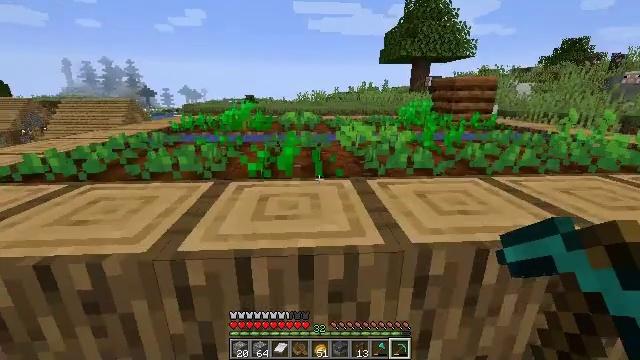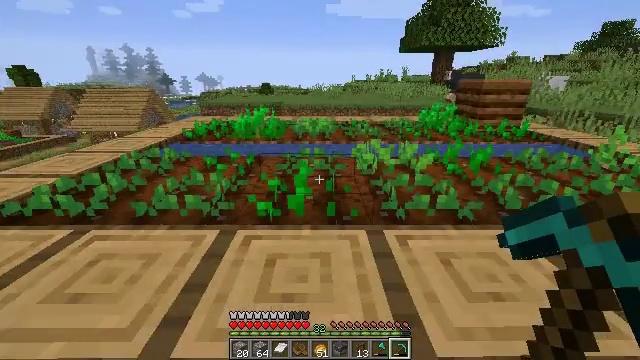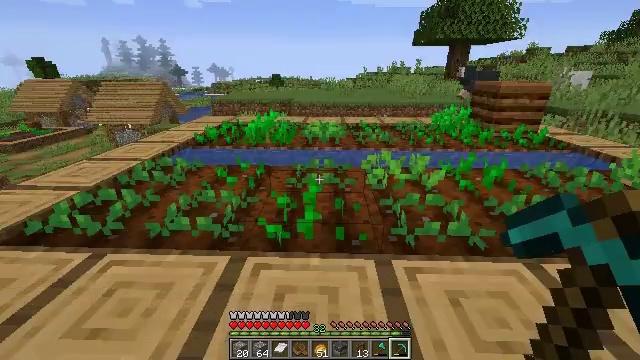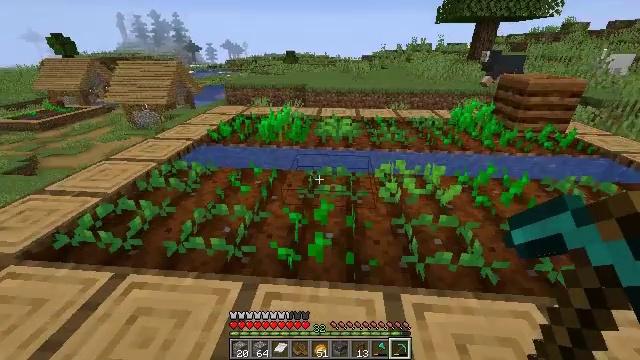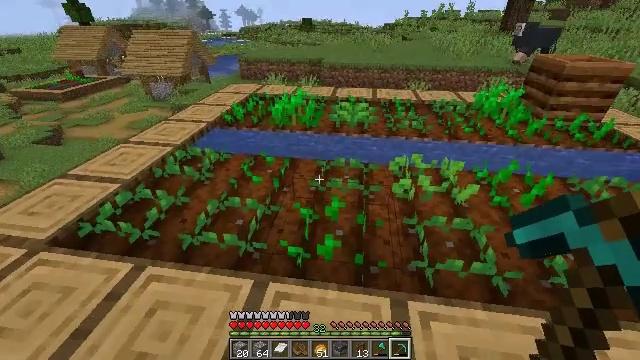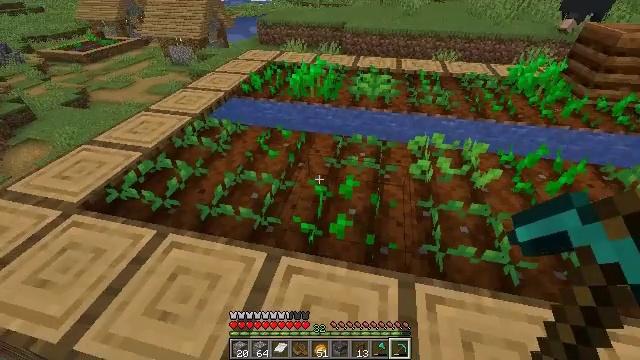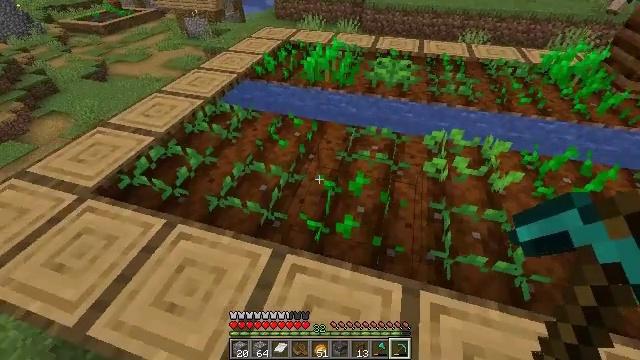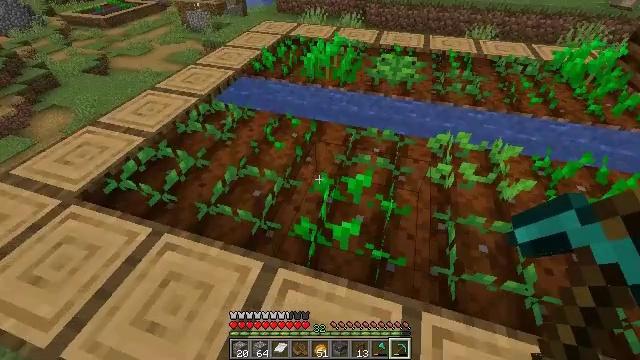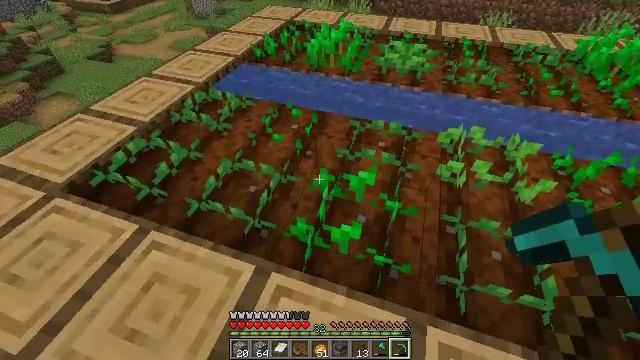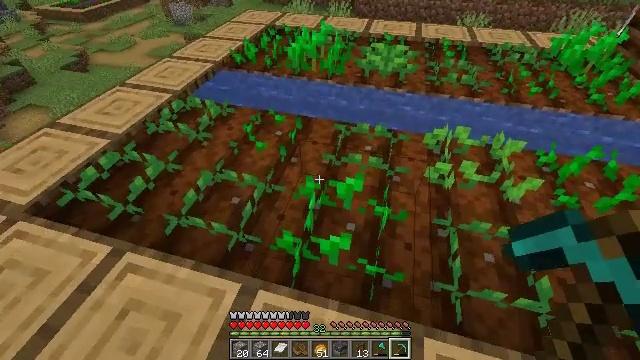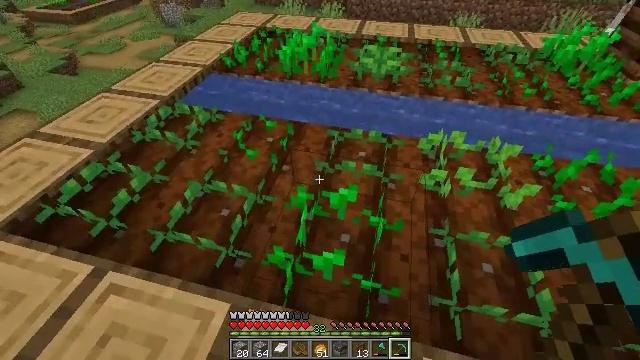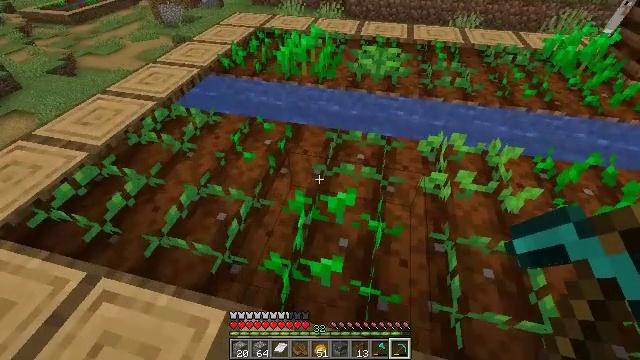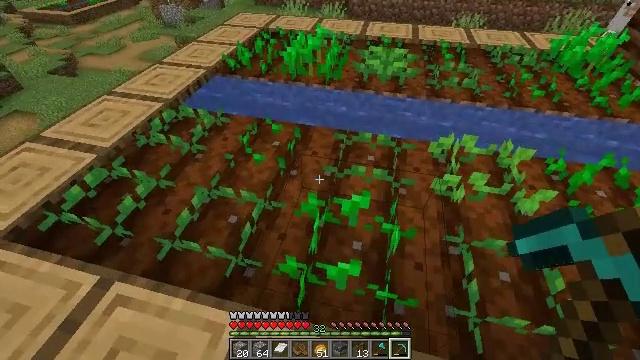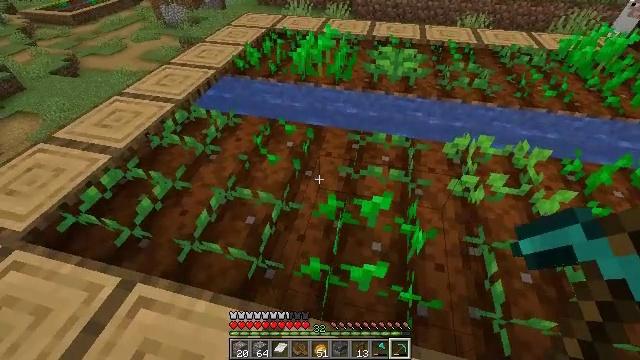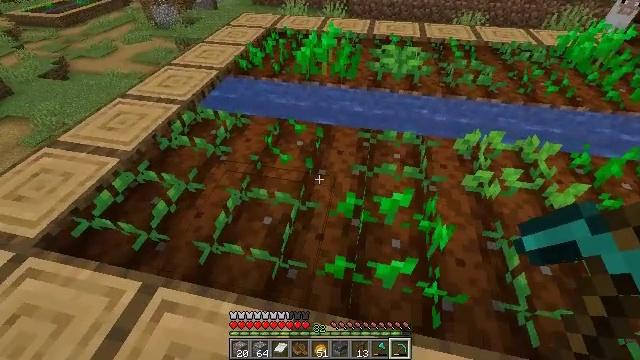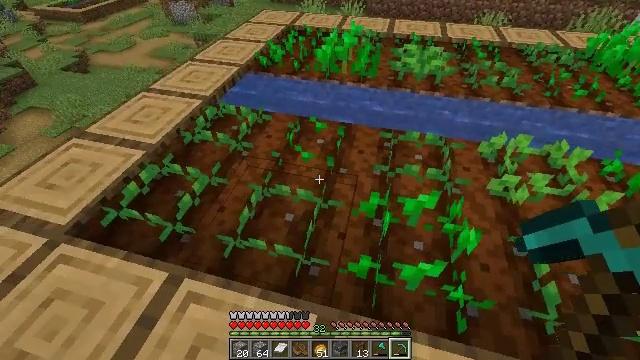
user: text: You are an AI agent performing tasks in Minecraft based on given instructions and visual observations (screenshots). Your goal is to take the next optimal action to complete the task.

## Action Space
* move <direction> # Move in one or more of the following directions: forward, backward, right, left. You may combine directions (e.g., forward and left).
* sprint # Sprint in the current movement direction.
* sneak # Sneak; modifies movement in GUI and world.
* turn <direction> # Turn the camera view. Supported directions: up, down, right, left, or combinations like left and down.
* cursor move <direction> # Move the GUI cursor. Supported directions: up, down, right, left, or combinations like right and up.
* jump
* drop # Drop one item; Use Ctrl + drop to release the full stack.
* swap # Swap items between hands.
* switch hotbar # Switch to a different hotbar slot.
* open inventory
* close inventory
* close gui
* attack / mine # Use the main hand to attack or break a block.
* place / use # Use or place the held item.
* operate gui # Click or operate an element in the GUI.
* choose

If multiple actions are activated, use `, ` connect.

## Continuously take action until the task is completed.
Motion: motion action
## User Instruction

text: Dig up carrots from the soil.
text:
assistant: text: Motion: move forward, turn left and down, jump
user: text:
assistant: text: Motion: move forward, turn left and down, jump
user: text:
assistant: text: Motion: move forward, turn left and down, jump
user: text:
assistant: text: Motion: move forward, turn left and down, jump
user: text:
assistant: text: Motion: move forward, turn left and down, jump
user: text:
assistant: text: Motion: turn left and down
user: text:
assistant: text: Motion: turn down
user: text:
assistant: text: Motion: turn left and down
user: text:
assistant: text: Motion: turn right
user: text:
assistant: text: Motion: turn right
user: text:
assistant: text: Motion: no_op
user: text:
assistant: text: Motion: move left
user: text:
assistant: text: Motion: move left
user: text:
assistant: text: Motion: move left, turn right
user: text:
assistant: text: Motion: turn left
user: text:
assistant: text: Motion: turn left
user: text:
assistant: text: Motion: turn left
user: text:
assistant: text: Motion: no_op
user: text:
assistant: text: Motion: no_op
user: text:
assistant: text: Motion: no_op
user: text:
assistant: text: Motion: no_op
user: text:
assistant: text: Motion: no_op
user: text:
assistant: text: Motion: move left, turn left and down
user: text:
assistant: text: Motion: move forward and move left, turn left
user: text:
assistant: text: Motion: move forward and move left
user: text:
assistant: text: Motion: move forward and move left
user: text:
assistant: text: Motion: no_op
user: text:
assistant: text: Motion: no_op
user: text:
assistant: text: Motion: turn right
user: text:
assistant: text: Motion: turn right